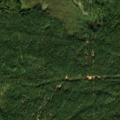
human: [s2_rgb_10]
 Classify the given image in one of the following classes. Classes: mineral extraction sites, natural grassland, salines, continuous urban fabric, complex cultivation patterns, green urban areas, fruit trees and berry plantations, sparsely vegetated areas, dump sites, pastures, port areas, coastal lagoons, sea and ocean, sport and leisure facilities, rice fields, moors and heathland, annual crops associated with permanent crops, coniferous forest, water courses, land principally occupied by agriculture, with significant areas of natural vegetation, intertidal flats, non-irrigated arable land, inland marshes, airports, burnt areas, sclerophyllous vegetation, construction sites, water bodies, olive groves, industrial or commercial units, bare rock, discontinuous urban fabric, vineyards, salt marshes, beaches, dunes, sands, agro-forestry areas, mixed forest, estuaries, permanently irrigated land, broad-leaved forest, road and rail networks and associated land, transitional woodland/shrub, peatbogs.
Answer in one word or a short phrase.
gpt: coniferous forest, mixed forest